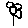
Label: flower